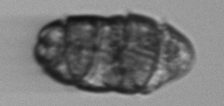
Label: Margalefidinium